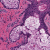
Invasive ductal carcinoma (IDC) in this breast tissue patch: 0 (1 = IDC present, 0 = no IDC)